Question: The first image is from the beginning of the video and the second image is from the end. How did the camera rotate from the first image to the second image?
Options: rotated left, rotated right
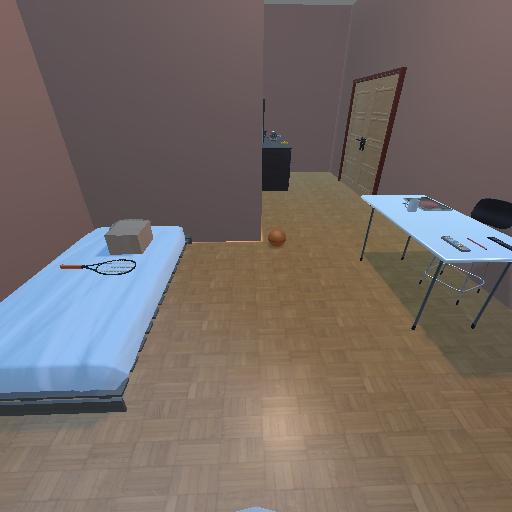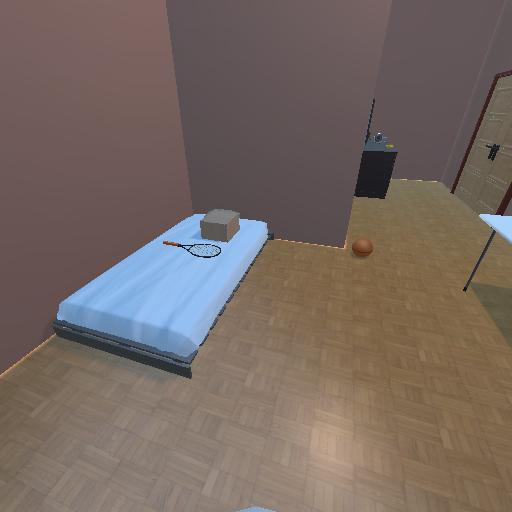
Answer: rotated left